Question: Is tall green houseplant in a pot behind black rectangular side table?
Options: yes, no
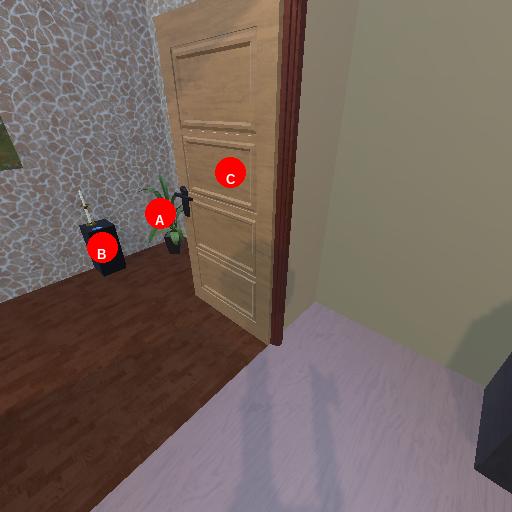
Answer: yes